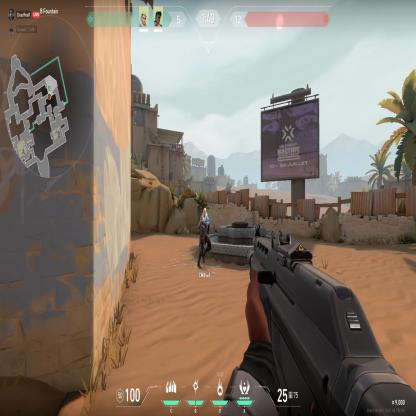
Label: teammate